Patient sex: M
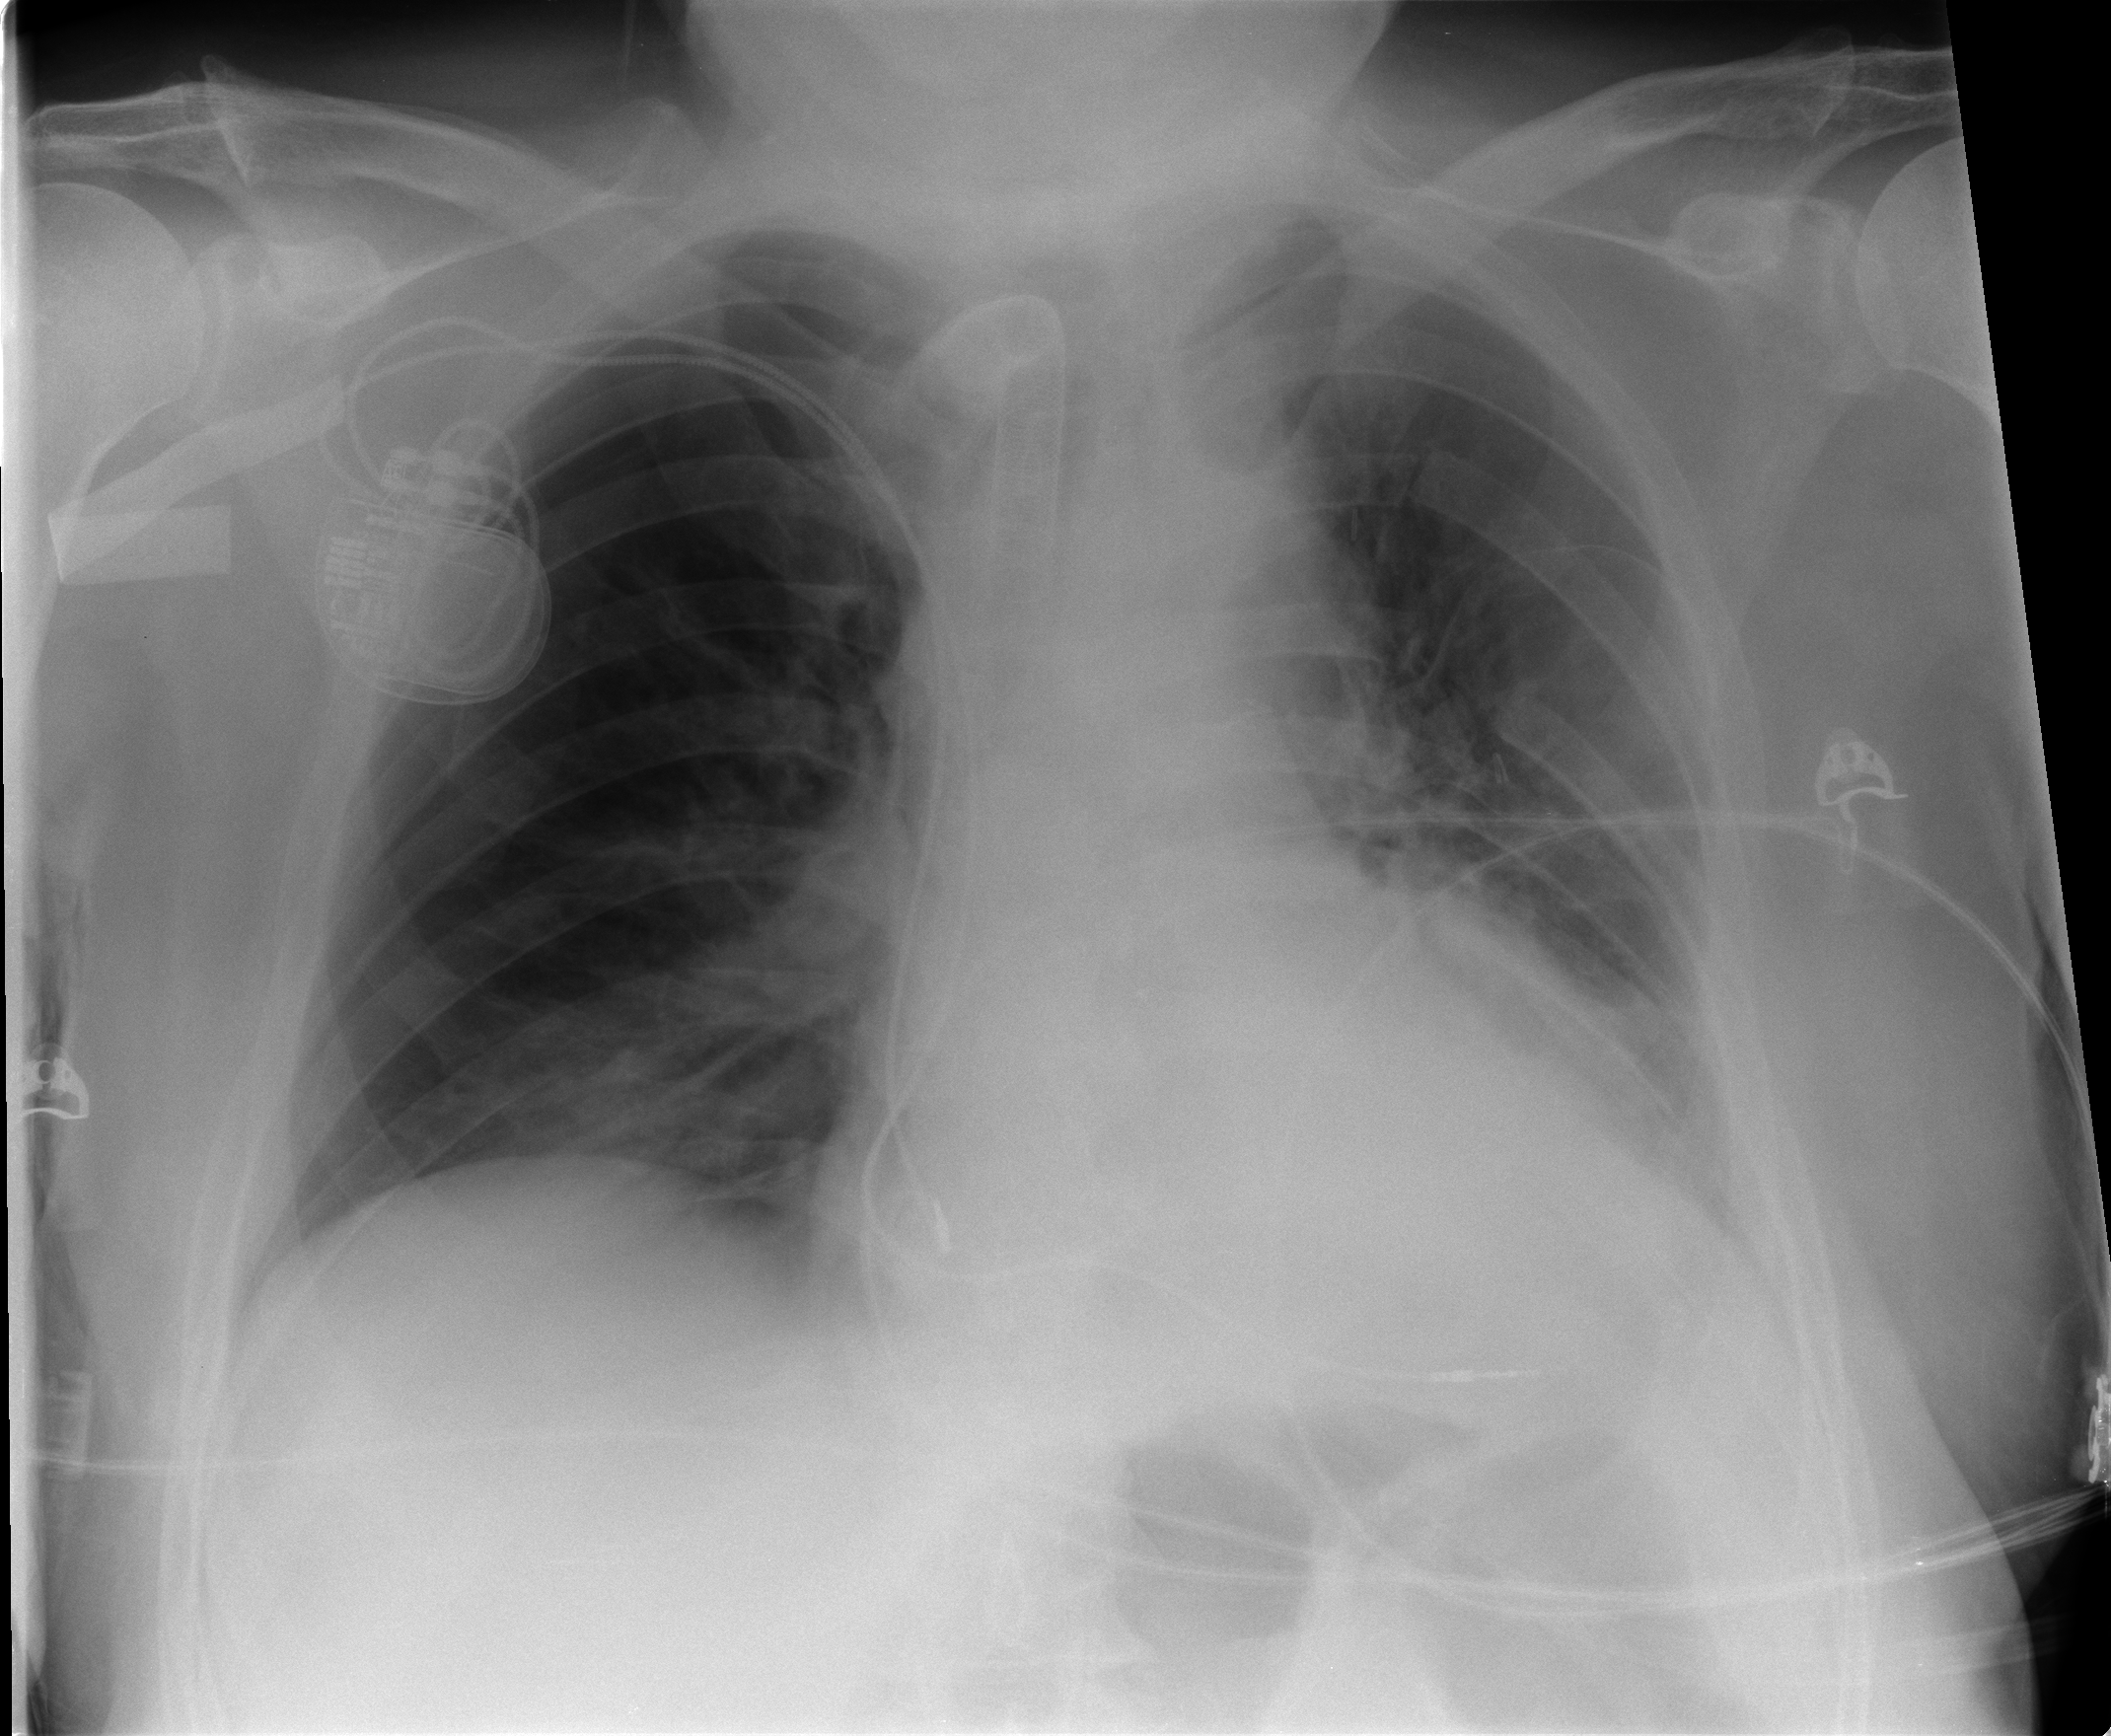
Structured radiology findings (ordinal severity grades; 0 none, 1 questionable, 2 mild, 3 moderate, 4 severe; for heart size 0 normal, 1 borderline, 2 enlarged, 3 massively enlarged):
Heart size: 1
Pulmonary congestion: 2
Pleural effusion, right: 0
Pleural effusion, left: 2
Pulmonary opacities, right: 0
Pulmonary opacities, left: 1
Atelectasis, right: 0
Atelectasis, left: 2